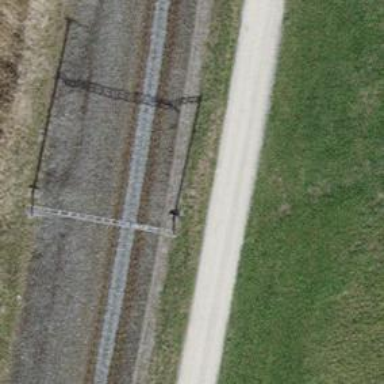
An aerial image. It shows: Track with grade2 pebblestone surface.